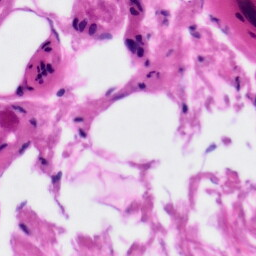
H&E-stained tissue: Tonsil